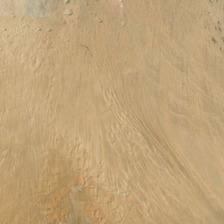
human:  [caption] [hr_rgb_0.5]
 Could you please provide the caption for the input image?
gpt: it is a large piece of yellow desert .

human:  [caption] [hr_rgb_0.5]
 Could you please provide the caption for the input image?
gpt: there is few plant in the desert .

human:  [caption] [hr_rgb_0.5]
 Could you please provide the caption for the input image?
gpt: it is a large piece of yellow desert .

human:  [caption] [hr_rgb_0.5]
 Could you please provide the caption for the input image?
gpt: there is few plant in the desert .

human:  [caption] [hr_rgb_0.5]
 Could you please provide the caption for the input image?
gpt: it is a large piece of yellow desert .